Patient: sex M, age 69
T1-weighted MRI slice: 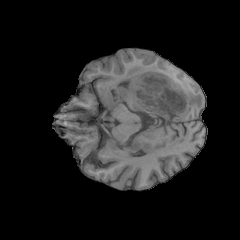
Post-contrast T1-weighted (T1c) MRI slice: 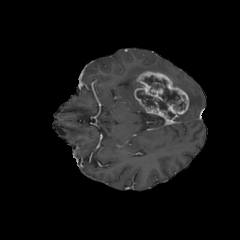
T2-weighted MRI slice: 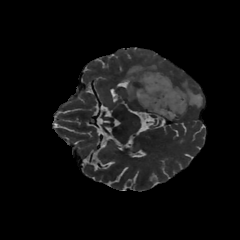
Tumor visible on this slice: yes
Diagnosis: Glioblastoma, IDH-wildtype
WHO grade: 4